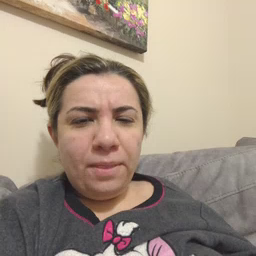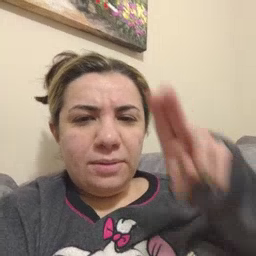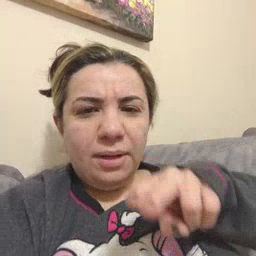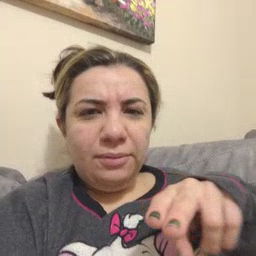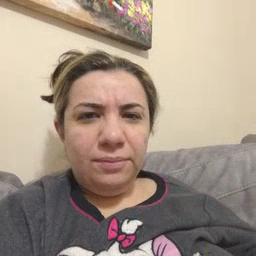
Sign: chair